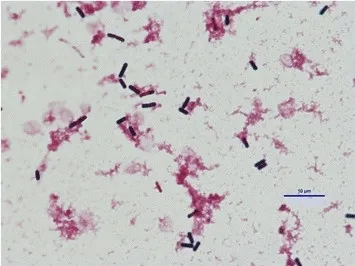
Bacillus cereus was isolated from two blood sample cultures collected at admission.
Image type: pathology (gram)